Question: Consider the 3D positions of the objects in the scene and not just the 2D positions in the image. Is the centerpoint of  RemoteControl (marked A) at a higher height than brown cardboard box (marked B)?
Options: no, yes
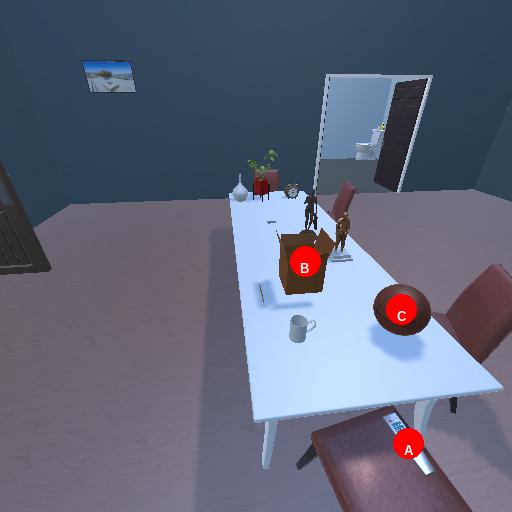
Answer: no